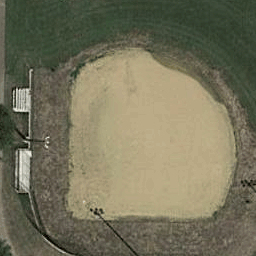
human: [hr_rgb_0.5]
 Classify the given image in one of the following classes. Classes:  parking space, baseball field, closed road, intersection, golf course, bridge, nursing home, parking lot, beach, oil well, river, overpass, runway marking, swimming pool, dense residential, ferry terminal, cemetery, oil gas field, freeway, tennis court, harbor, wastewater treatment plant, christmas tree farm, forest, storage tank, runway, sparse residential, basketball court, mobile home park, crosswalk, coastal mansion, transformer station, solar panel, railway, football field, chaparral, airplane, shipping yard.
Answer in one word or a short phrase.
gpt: baseball field